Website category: sports
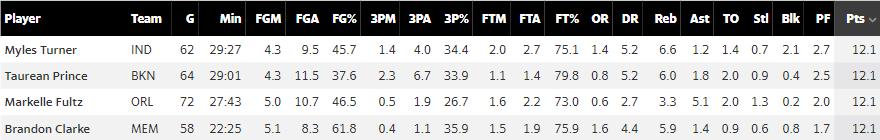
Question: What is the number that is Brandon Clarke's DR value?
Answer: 4.4

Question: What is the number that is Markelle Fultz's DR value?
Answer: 2.7

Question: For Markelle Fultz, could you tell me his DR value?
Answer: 2.7

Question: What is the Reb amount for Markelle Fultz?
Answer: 3.3

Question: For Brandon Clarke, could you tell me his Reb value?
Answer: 5.9

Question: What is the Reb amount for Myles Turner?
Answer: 6.6

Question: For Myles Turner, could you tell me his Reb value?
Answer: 6.6

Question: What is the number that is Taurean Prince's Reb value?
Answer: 6.0

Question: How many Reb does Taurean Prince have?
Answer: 6.0

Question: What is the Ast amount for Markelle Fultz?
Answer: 5.1

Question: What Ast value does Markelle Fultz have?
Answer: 5.1

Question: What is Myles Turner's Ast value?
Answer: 1.2

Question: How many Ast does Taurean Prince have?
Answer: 1.8

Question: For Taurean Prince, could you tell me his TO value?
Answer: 2.0

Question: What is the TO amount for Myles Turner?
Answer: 1.4

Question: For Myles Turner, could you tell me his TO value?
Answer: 1.4

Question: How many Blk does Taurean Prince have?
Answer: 0.4

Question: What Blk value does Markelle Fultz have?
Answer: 0.2

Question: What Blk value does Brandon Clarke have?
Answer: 0.8

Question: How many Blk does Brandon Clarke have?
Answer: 0.8

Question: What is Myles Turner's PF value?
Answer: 2.7

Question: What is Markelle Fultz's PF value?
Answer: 2.0

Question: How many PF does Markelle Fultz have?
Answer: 2.0

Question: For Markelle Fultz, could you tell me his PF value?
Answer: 2.0

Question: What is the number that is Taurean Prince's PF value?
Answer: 2.5

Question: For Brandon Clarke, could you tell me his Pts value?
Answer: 12.1